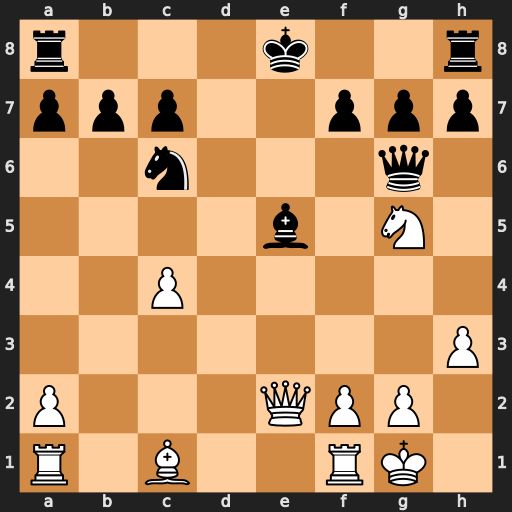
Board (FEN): r3k2r/ppp2ppp/2n3q1/4b1N1/2P5/7P/P3QPP1/R1B2RK1
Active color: w
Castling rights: kq
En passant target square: -
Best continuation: f4 O-O-O fxe5